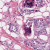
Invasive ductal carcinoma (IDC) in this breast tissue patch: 1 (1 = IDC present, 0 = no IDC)